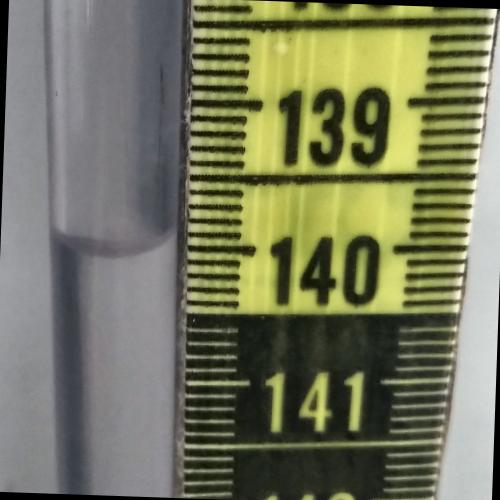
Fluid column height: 140.0 cm